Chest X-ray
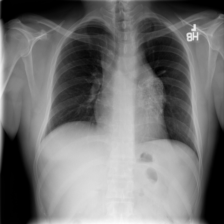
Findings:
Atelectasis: negative
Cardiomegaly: negative
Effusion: negative
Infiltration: negative
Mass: negative
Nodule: negative
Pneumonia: negative
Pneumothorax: negative
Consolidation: negative
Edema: negative
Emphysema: negative
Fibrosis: negative
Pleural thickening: negative
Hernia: negative